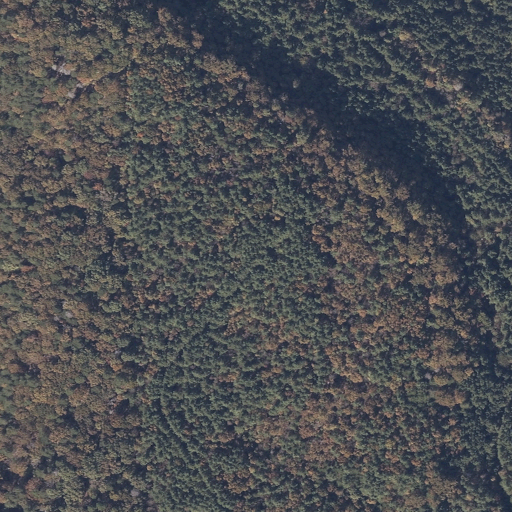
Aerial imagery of cape in Alabama named Jack Point containing deciduous forest, mixed forest, and evergreen forest